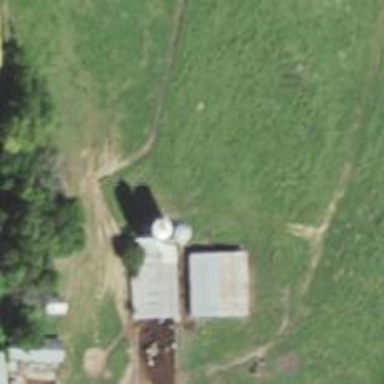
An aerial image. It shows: Silo.